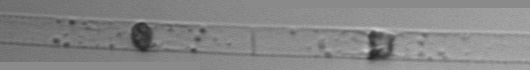
Label: Dactyliosolen_blavyanus